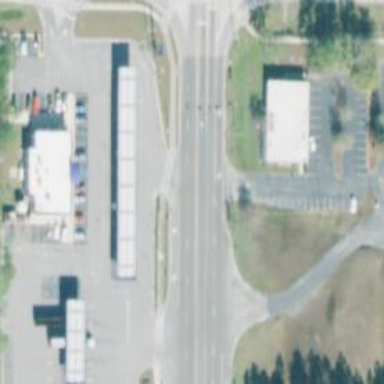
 categorized as trunk highway. The sidewalk is on the left side."